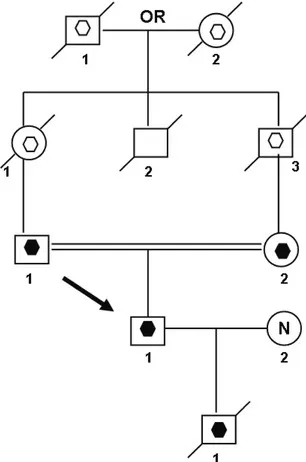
Pedigree of the family transmitting Rob translocation chromosome t(14; 15)(q10;q10) Open hexagon designates a presumed carrier of t(14; 15)(q10;q10). Filled hexagon designates a known carrier of t(14;15)(q10;q10). The proband, IV-1 (arrow), has disomy t(14;15)(q10;q10). The proband's wife, IV-2, had a normal karyotype. Their deceased son, V-1, was a carrier of karyotype 45,XY,der(14;15)(q10;q10).
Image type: pathology (immunostaining)